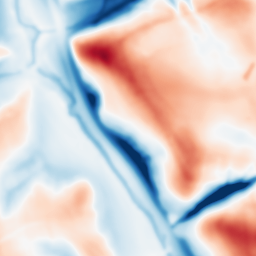
Category: multiscale
Decomposition family: dog_multiscale
Decomposition parameters: sigma_ratio: 1.6
n_scales: 5
base_sigma: 2
Upsampling method: linear_exact
Upsampling parameters: scale: 4
Upsampling scale: 4